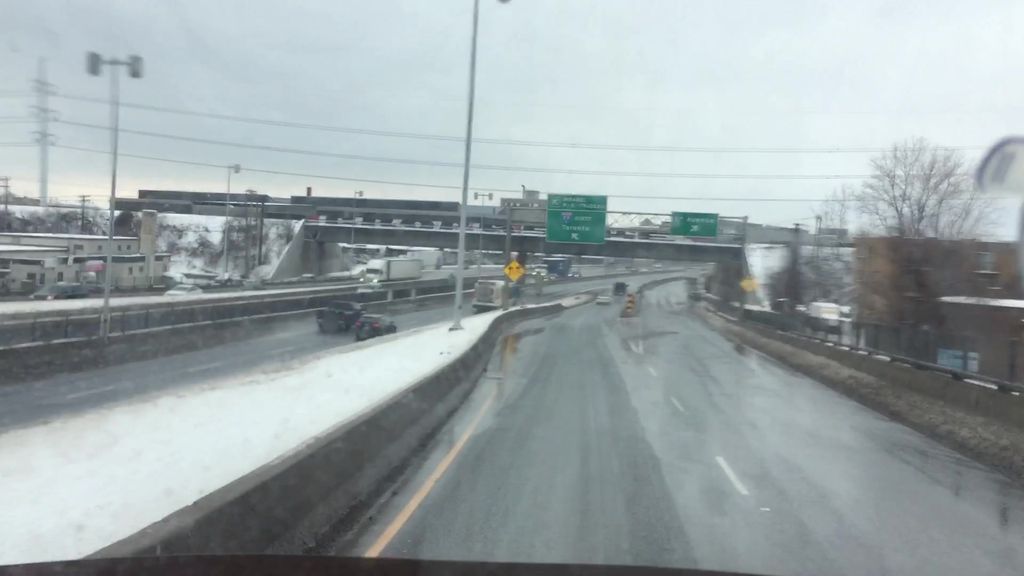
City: montreal